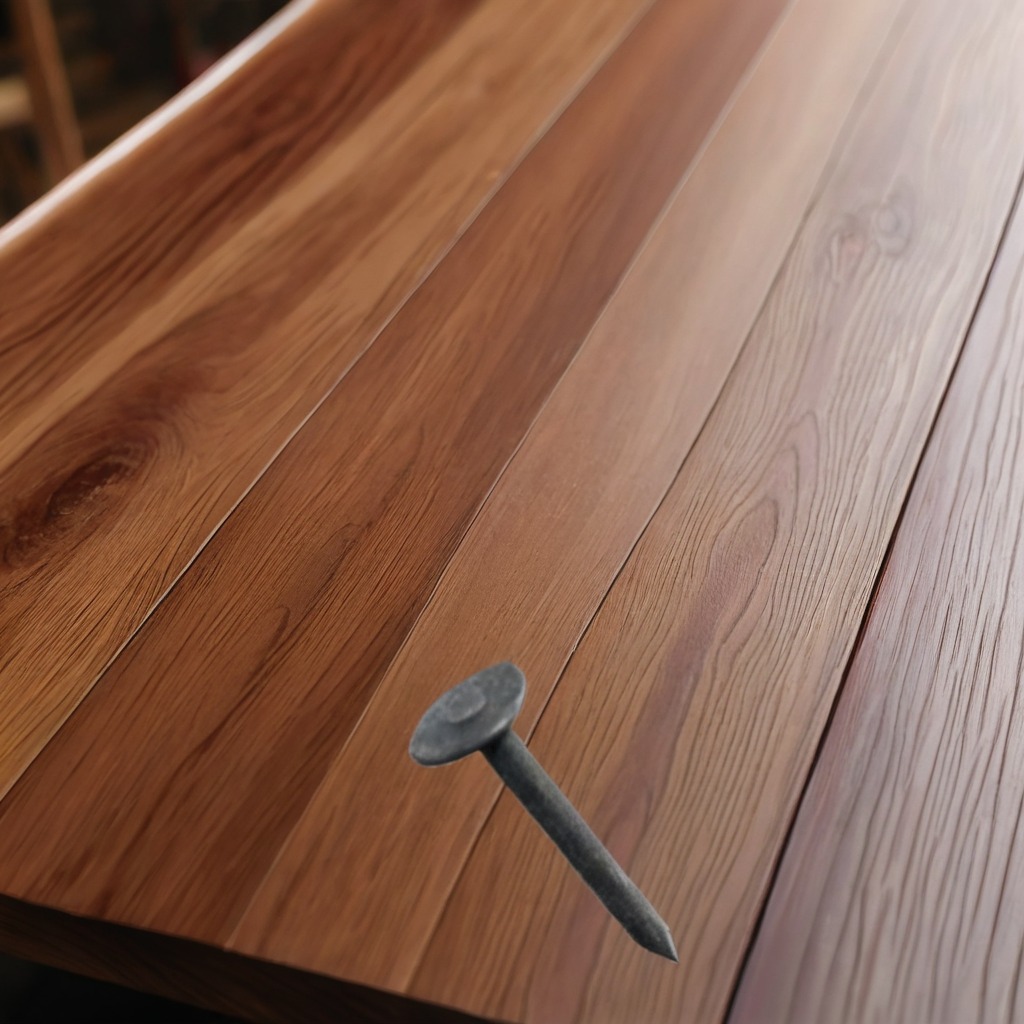
A nail is lying on a wooden table in a carpentry studio.